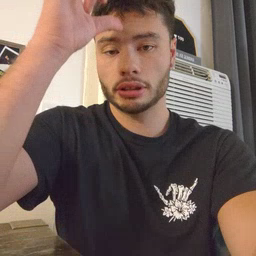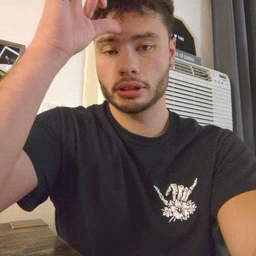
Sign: hen